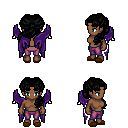
a pixel art fantasy rpg character, female body template, human, dark skin, purple wings, magenta pants, black princess hairstyle, brown slippers, four views (front, back, left, right), 2x2 character sprite sheet, small pixel art, hard edges, no anti-aliasing